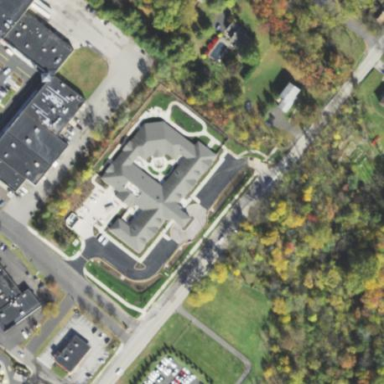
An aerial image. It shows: Nursing home building.